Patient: sex M, age 51
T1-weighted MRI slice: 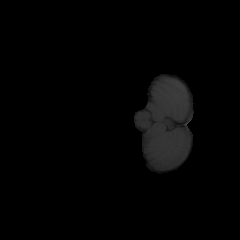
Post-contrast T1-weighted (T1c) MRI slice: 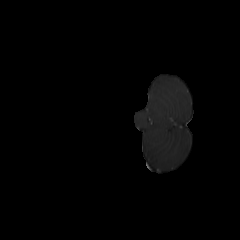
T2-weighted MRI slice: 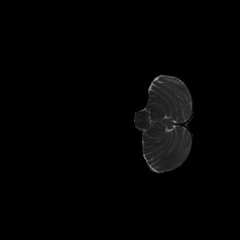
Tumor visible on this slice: no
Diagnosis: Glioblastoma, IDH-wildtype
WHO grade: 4